Interaction volume radius: 5 \u00c5
Interaction volume height: 20 \u00c5
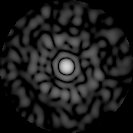
Disorder parameter: 0.7928